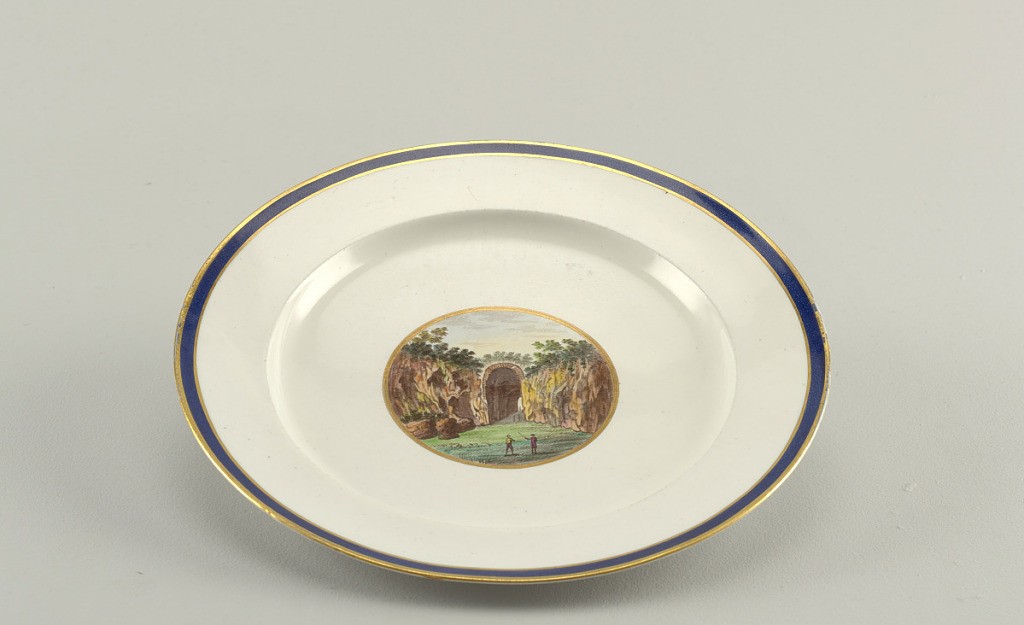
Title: Plate Depicting the Crypta Neapolitana (Grotta di Posillipo), from a "Topographical" Dinner or Dessert Service ("A Vedute")
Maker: Doccia Porcelain Factory, Italian, established 1735
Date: ca. 1810–1820
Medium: hard paste porcelain, vitreous enamel, gold
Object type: plate
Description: Circular plate of grayish porcelain with blue band between two gilt lines around rim; gilt-bordered circular medallion in center with polychrome landscape of rock formation of arch.